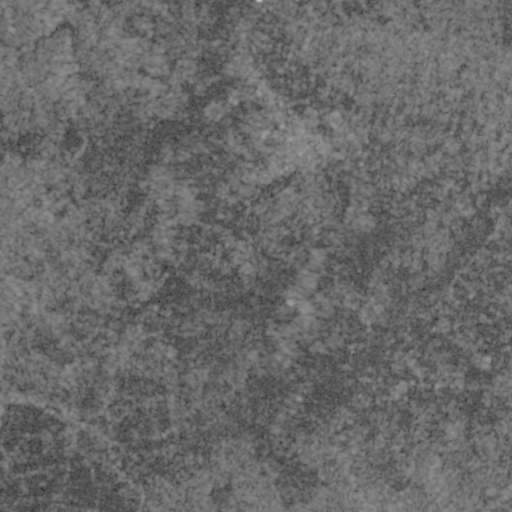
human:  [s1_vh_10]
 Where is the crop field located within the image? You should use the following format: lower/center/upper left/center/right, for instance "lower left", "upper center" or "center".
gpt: The crop field is located in the upper right of the image.
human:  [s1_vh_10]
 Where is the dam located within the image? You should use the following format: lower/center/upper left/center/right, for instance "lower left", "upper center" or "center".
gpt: The dam is located in the upper left of the image.
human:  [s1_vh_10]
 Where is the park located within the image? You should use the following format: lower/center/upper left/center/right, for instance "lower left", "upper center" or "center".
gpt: The park is located in the center left of the image.
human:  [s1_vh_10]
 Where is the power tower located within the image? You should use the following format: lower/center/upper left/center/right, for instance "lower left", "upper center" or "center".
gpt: There is no power tower in the image.

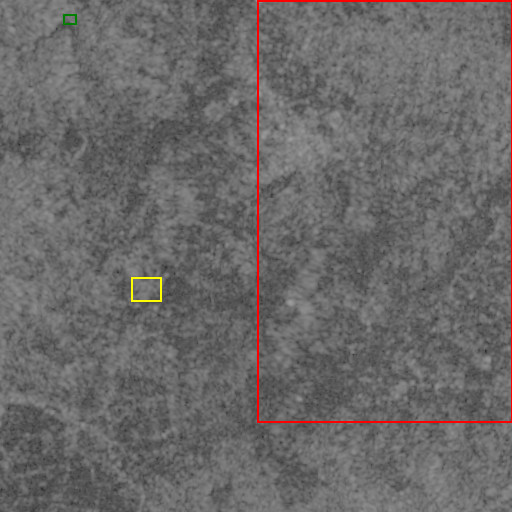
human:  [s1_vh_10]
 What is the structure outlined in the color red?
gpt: The structure outlined in red is a crop field.
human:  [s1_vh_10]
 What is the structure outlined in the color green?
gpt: The structure outlined in green is a dam.
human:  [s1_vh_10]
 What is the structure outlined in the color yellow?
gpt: The structure outlined in yellow is a park.
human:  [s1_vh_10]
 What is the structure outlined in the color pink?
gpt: There is no pink outline.